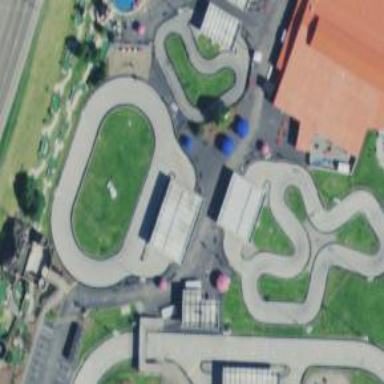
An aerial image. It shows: Karting raceway road for racing enthusiasts.